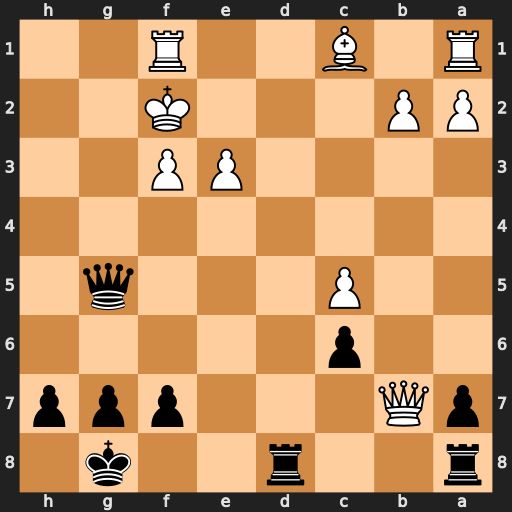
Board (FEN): r2r2k1/pQ3ppp/2p5/2P3q1/8/4PP2/PP3K2/R1B2R2
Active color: b
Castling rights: -
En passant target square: -
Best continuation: Rab8 Qxb8 Rxb8